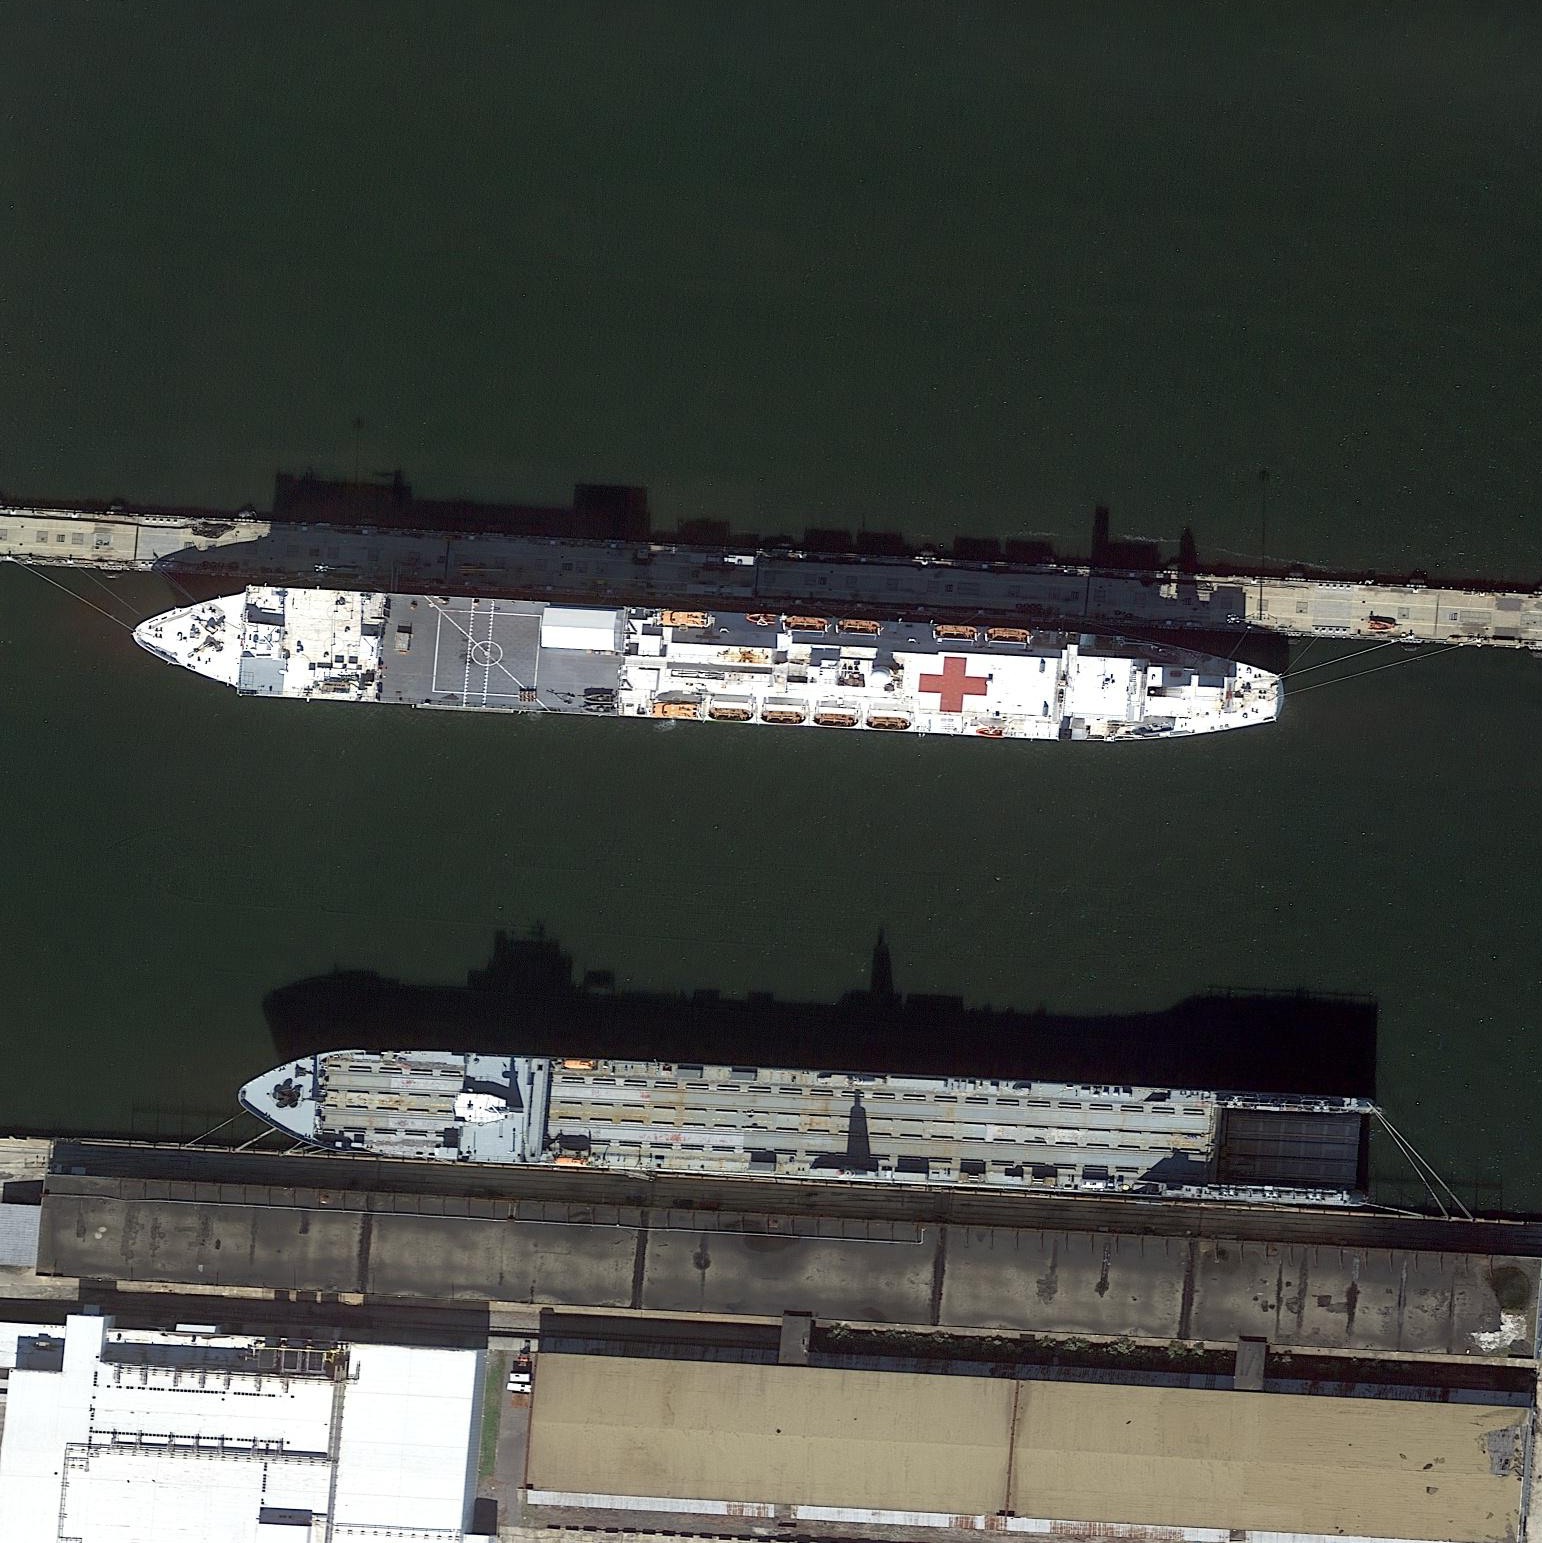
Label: civil